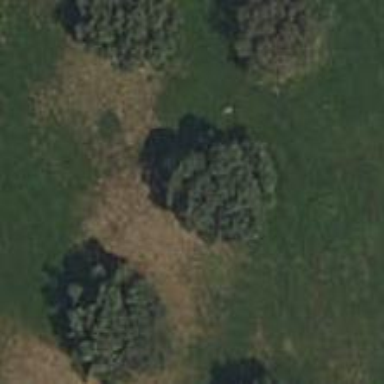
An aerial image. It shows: Evergreen broadleaved tree.